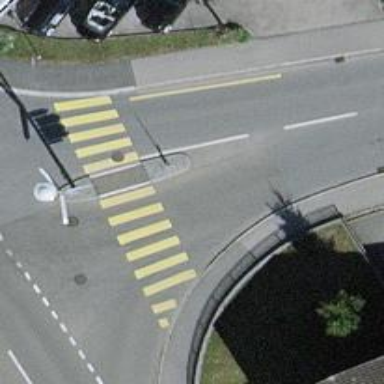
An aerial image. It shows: Zebra crossing on the road.